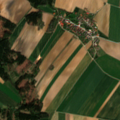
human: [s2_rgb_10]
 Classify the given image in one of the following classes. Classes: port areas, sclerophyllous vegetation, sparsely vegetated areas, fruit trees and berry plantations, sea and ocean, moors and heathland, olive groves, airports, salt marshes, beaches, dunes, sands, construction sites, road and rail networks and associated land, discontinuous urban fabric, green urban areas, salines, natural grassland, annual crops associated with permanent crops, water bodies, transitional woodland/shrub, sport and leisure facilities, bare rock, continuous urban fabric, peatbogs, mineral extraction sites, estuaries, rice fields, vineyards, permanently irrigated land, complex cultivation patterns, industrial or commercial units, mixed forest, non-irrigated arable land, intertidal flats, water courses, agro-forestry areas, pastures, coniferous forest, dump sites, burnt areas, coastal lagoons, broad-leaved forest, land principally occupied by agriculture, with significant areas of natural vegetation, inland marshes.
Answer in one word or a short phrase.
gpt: non-irrigated arable land, coniferous forest